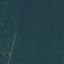
Label: Forest